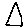
Label: triangle